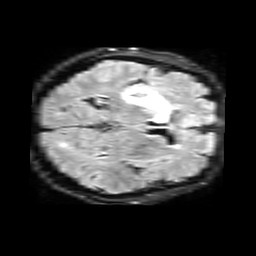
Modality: FLAIR
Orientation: axial
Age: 58
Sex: male
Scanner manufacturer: philips
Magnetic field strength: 3 T
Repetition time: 11 s
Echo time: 0.12 s